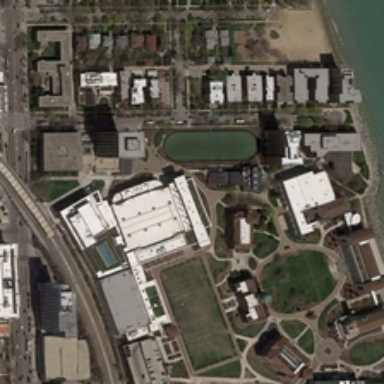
There are dense buildings at the sea .